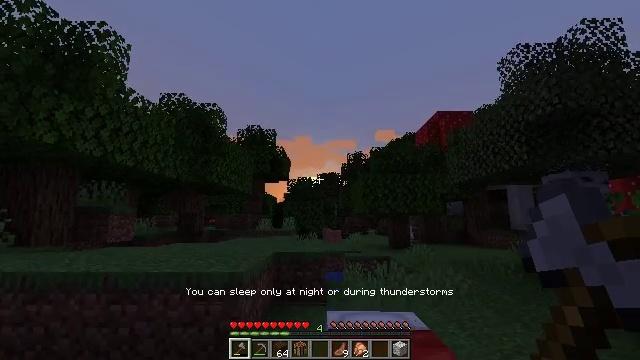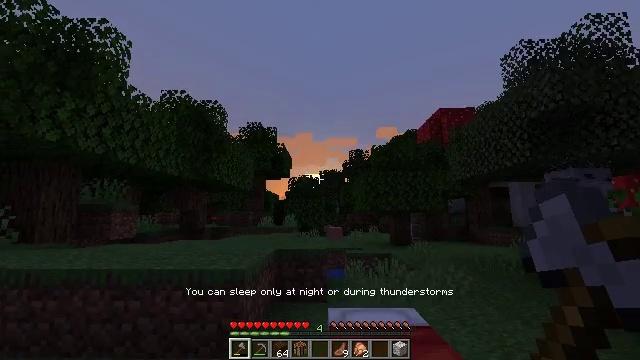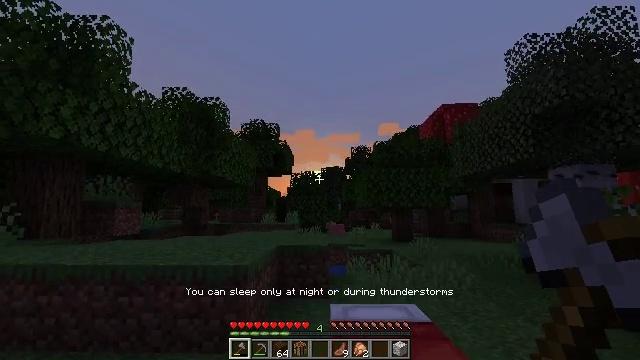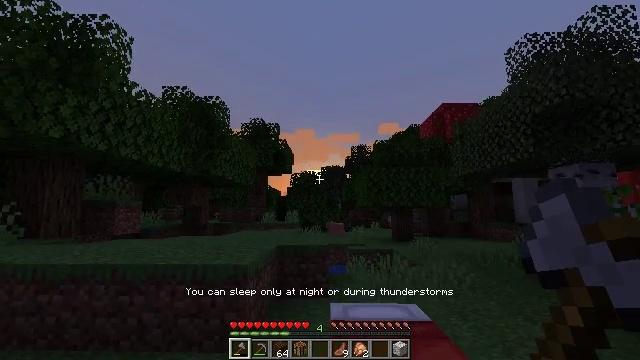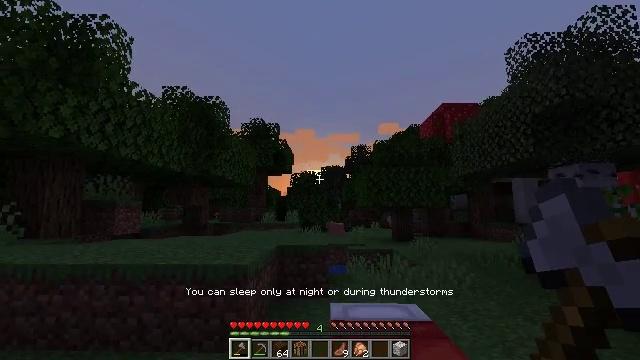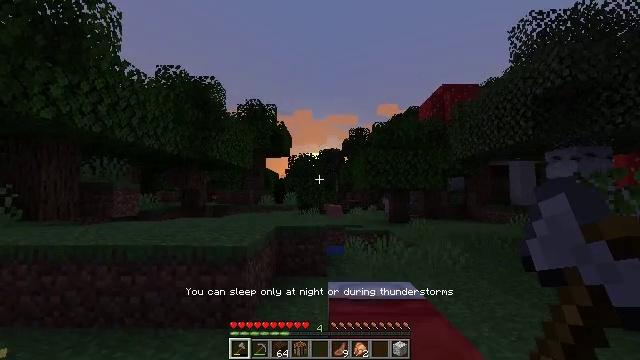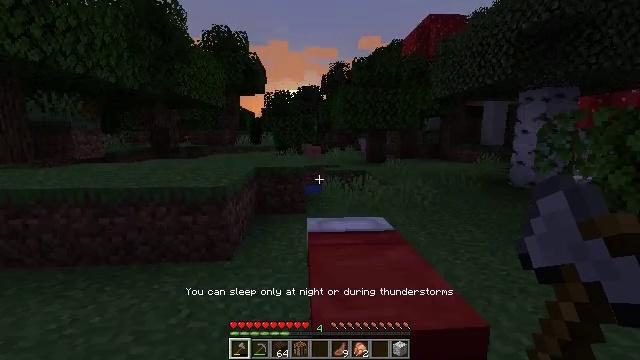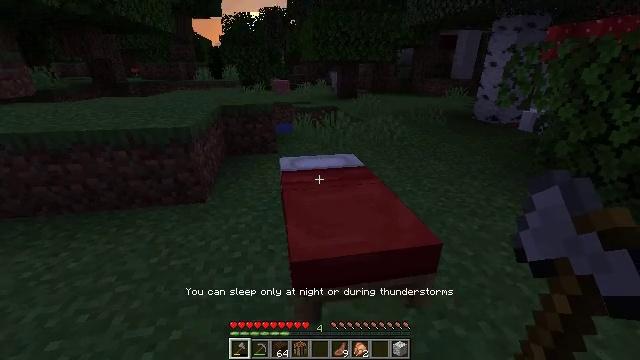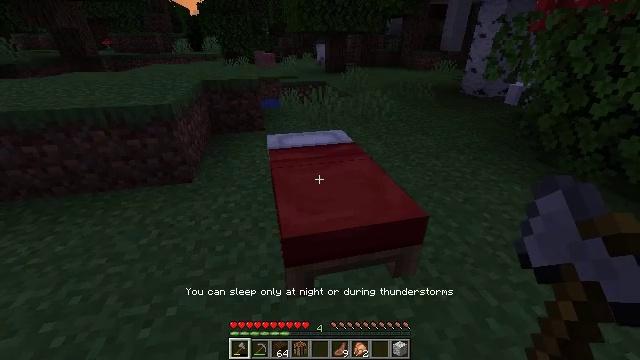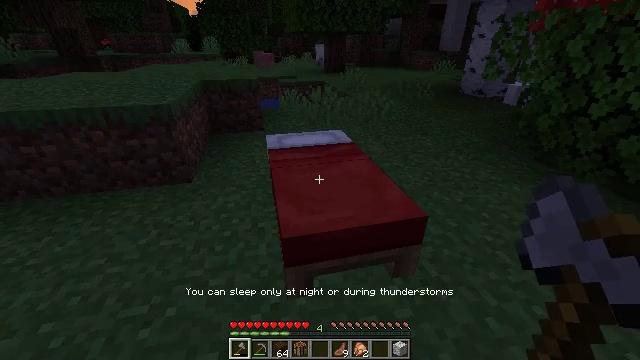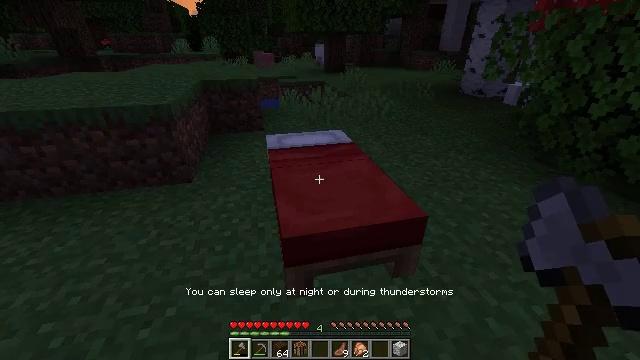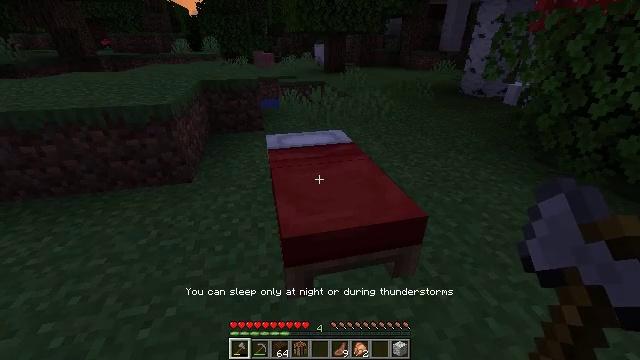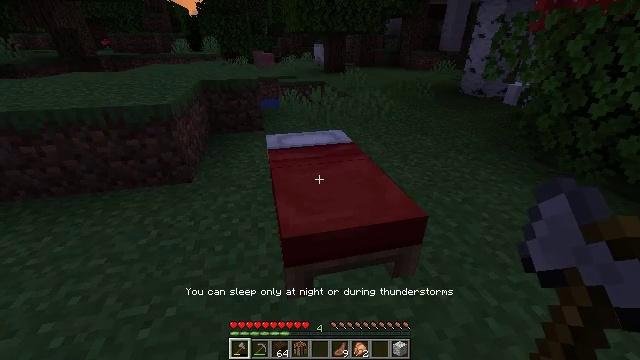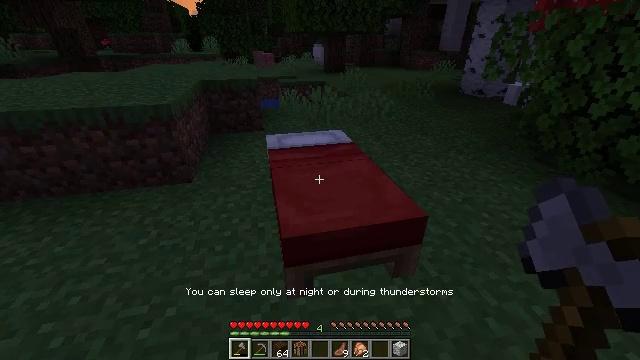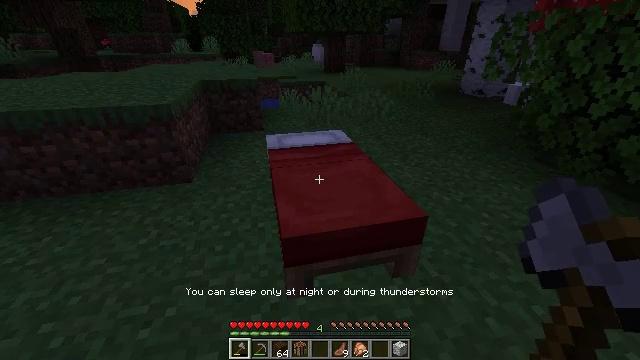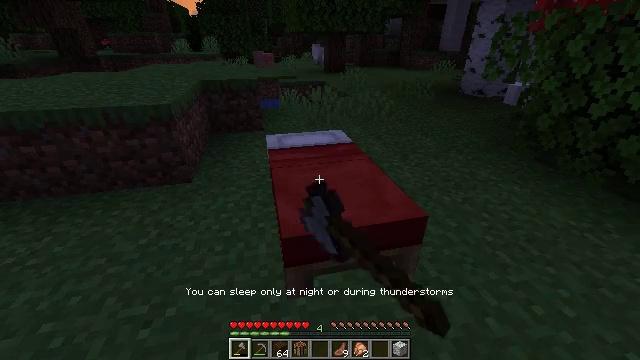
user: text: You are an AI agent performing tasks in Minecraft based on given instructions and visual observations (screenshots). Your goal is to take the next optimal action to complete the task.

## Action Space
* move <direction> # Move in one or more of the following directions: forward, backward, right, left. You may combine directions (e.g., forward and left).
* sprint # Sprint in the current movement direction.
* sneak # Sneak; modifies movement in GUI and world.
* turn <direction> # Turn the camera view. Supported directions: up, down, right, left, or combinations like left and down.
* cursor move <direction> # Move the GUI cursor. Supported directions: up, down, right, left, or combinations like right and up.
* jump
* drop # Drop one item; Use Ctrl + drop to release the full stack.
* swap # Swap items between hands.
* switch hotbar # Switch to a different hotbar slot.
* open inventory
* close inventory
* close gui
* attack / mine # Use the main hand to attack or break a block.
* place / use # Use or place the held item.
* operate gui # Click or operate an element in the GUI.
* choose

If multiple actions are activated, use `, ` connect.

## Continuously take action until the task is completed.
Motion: motion action
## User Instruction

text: Left click to break the red bed.
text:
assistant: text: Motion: no_op
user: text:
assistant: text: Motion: no_op
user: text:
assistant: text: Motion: no_op
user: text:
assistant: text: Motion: no_op
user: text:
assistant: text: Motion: turn down
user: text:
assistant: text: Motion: turn right and down
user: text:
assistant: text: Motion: turn right and down
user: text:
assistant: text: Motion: turn right and down
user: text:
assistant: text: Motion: use / place
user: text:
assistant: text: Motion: use / place
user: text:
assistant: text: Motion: use / place
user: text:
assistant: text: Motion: no_op
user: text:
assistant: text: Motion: no_op
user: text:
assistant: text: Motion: no_op
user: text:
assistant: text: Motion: no_op
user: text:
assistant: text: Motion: no_op
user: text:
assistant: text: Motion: no_op
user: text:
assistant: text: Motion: no_op
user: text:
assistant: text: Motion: no_op
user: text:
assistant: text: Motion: no_op
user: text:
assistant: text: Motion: no_op
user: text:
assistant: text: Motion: no_op
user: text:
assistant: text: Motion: no_op
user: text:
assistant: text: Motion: use / place
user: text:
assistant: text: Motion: use / place
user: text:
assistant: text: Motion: use / place
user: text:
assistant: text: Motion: no_op
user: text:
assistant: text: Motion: no_op
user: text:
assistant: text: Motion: no_op
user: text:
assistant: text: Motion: no_op